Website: ulta-beauty
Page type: billing-address
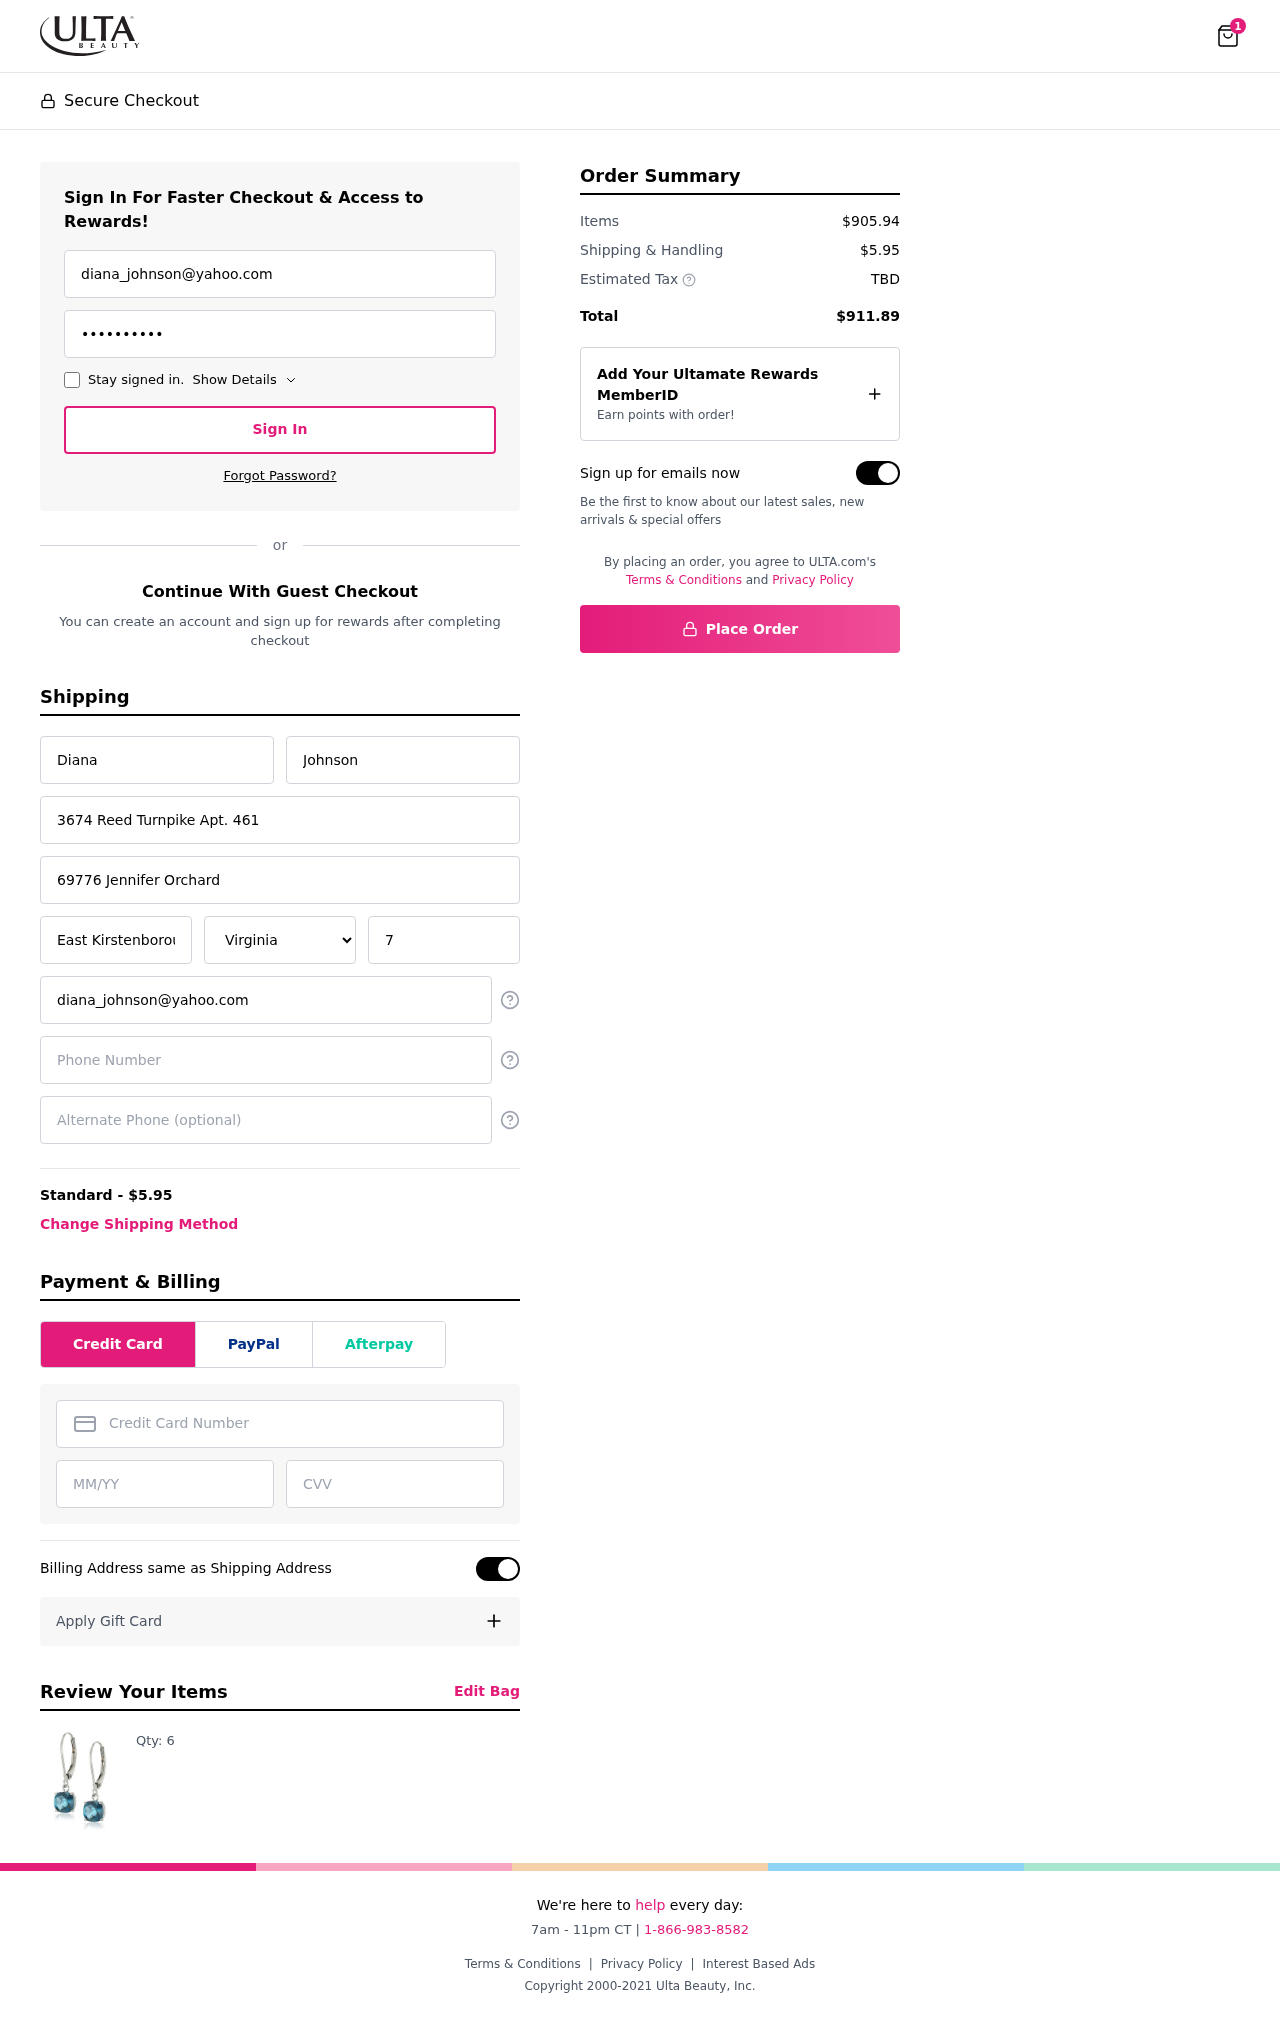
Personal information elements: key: PII_STATE
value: Virginia
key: PII_EMAIL
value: diana_johnson@yahoo.com
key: PII_FIRSTNAME
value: Diana
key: PII_LASTNAME
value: Johnson
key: PII_STREET
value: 3674 Reed Turnpike Apt. 461
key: PII_STREET2
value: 69776 Jennifer Orchard
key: PII_CITY
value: East Kirstenborough
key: PII_POSTCODE
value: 71293
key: PII_PHONE
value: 2067228259
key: PII_ALT_PHONE
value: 5532150829
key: PII_CARD_NUMBER
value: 3711 4464 4867 282
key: PII_CARD_EXPIRY
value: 01/30
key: PII_CARD_CVV
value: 5202
Product elements: key: PRODUCT1_QUANTITY
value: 6
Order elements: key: ORDER_NUM_ITEMS
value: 1
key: ORDER_SHIPPING_COST
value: $5.95
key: ORDER_SUBTOTAL
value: $905.94
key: ORDER_TOTAL
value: $911.89